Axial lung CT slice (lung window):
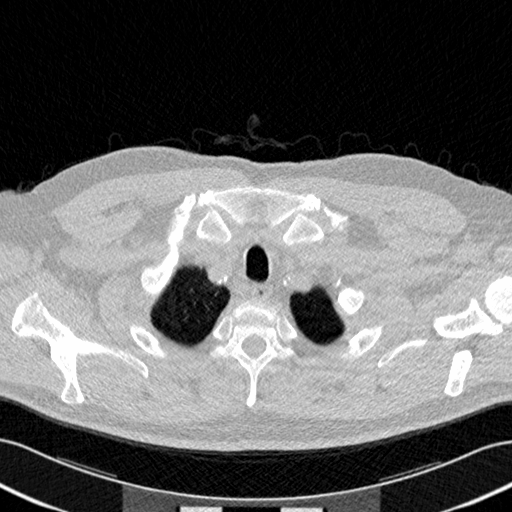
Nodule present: no